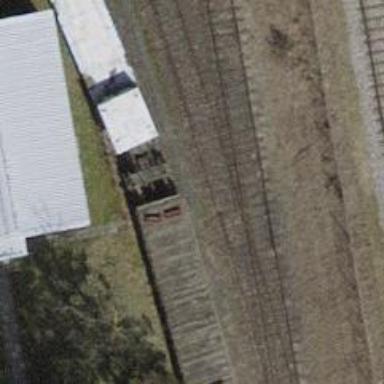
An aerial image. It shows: Single railway spur track.